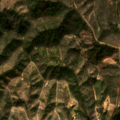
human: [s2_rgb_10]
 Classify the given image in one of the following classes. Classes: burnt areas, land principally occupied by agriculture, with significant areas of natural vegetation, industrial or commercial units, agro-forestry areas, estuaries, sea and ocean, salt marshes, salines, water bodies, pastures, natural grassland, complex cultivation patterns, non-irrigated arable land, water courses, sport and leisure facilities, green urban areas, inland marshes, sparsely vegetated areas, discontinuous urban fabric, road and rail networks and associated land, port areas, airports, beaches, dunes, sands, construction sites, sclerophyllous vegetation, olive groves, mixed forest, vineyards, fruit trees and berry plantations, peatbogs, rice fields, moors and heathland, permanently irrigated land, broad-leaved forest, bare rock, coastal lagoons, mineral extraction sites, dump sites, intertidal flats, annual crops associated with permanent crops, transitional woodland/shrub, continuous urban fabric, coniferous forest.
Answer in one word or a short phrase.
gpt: land principally occupied by agriculture, with significant areas of natural vegetation, broad-leaved forest, sclerophyllous vegetation, transitional woodland/shrub